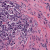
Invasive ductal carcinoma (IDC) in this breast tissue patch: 1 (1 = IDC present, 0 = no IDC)